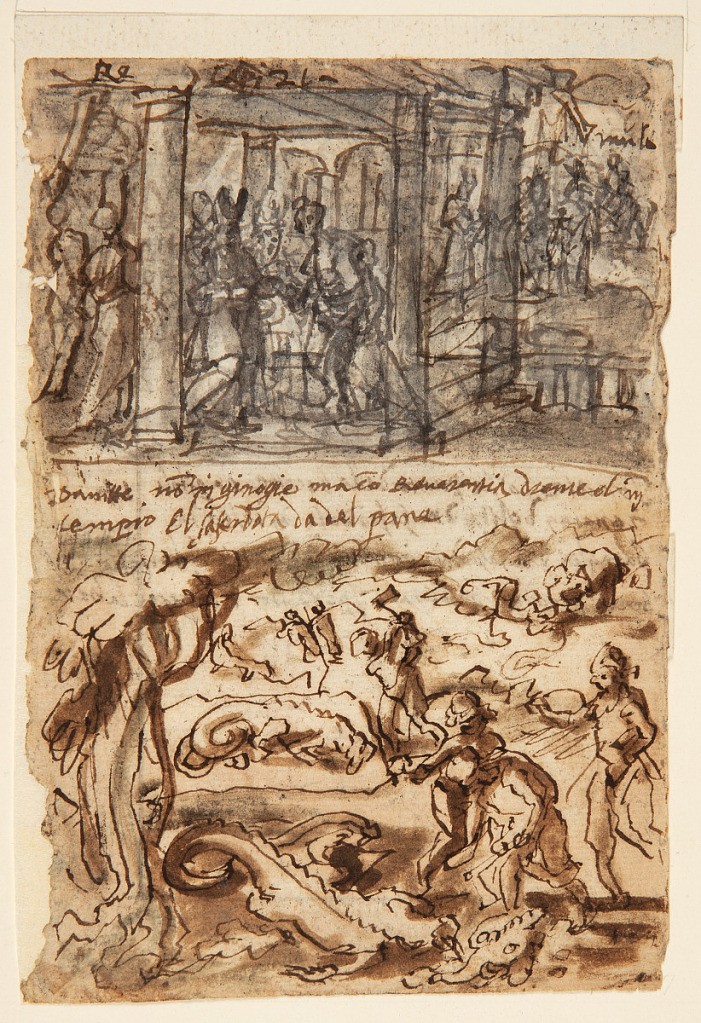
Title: David Receives the Holy Bread and Sword of Goliath [above]; Two Dragons Decapitated [below]
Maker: Jan van der Straet, called Stradanus, Flemish, 1523–1605
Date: ca .1595–1605
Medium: Recto: pen and brown ink, brush and brown and black washes, with corrections by the artist in white opaque paint, over black chalk on laid paper Verso: pen and brown ink, brush and black wash over black chalk on laid paper
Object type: Drawing
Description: Recto, above: Within a portico, David receives the holy bread and sword of Goliath from the priest Ahimelech. Figures and buildings appear in the background. The drawing has been heavily reworked. An inscription in Italian appears beneath a framing line at the bottom of the image.
Recto, below: A dragon lies beheaded in the foreground of a landscape. A man bends over it, holding an axe, with other figures nearby. In the background, another man raises an axe above a second dragon, which lies at his feet.
Verso: In the foreground of a landscape with army camps seen beyond, Jonathan dips a rod into honeycomb upon the ground, then eats it. An explanatory inscription in Italian appears beneath a framing line at the bottom of the image.